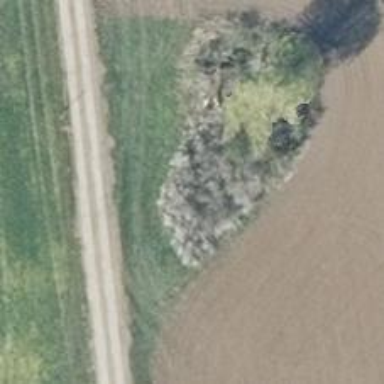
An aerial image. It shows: Hunting stand.